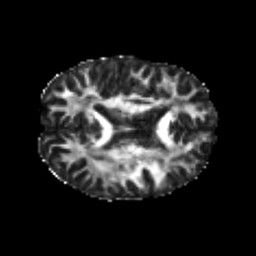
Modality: FA
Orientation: axial
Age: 20
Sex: male
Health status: healthy
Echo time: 0.074 s